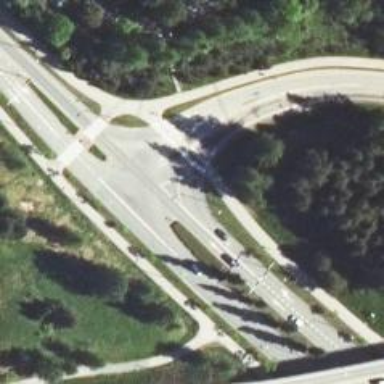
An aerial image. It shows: Secondary link road.